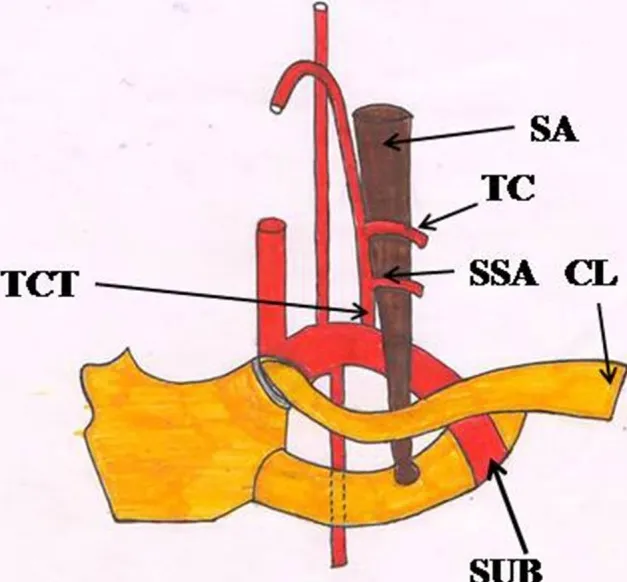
Showing origin of suprascapular artery from the thyrocervical trunk, as described in standard text books. CL, clavicle; SA, Scalenus anterior muscle; SSA, suprascapular artery; SUB, subclavian artery; TC, transverse cervical artery; TCT, thyrocervical trunk.
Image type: radiology (ct)